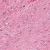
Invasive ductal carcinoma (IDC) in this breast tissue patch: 0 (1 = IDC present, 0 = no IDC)